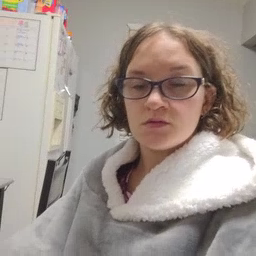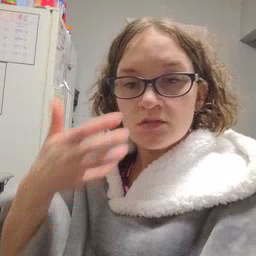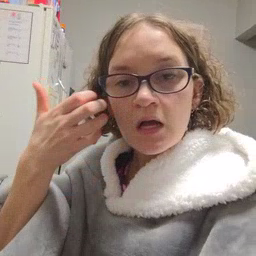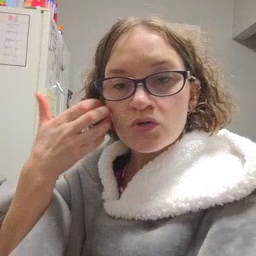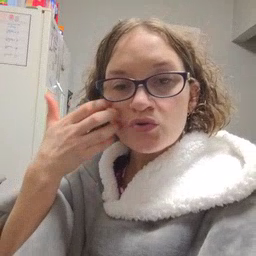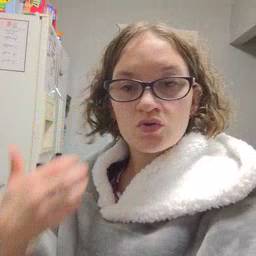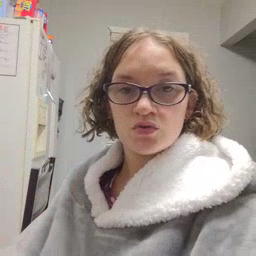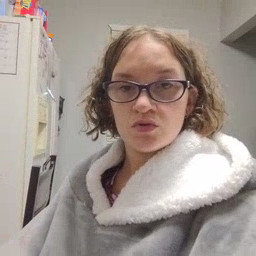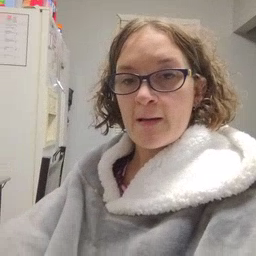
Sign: tiger